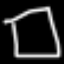
Label: square